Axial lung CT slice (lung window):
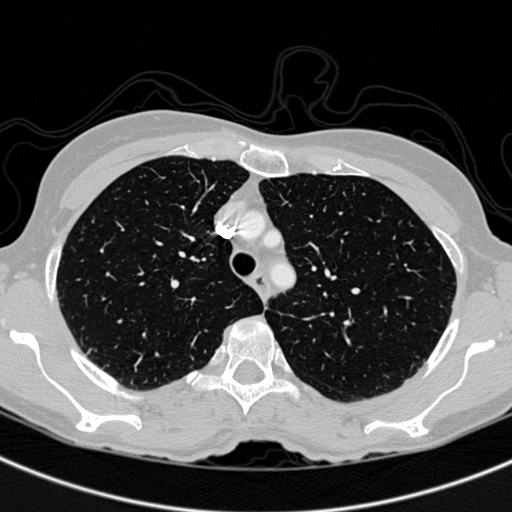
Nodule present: no